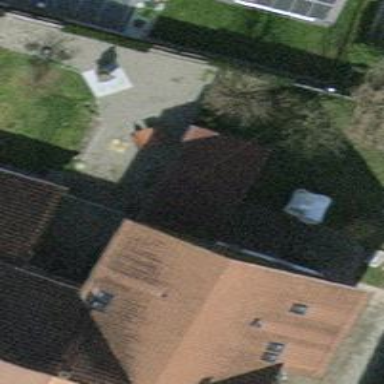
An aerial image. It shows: Shed.